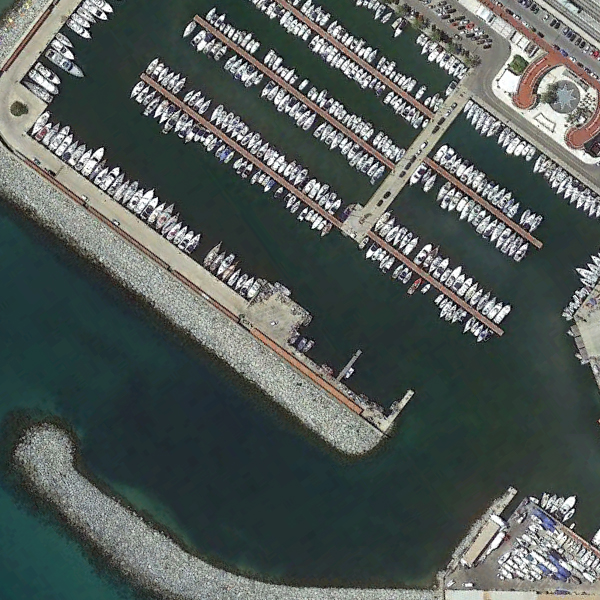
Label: Port